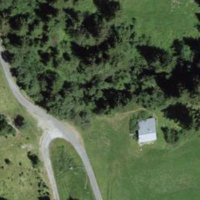
EUNIS habitat code: 24
Species observed at this site:
Eryngium alpinum